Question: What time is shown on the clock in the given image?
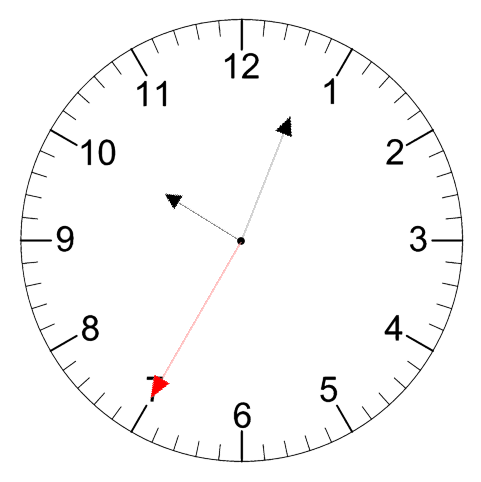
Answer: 10:03:35